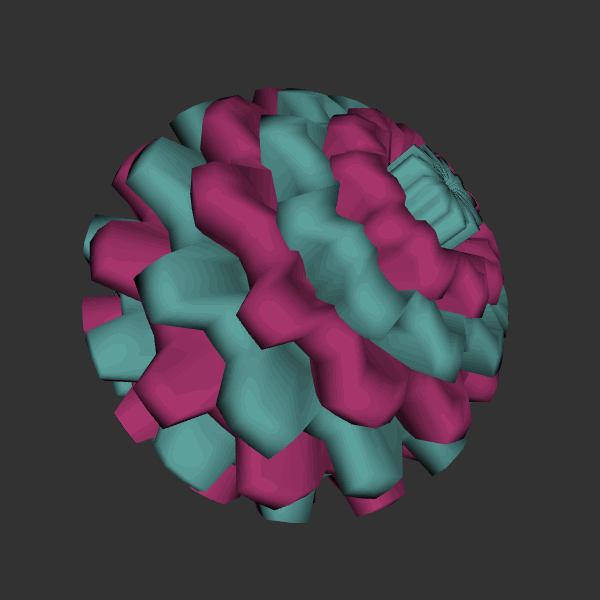
Background: dark